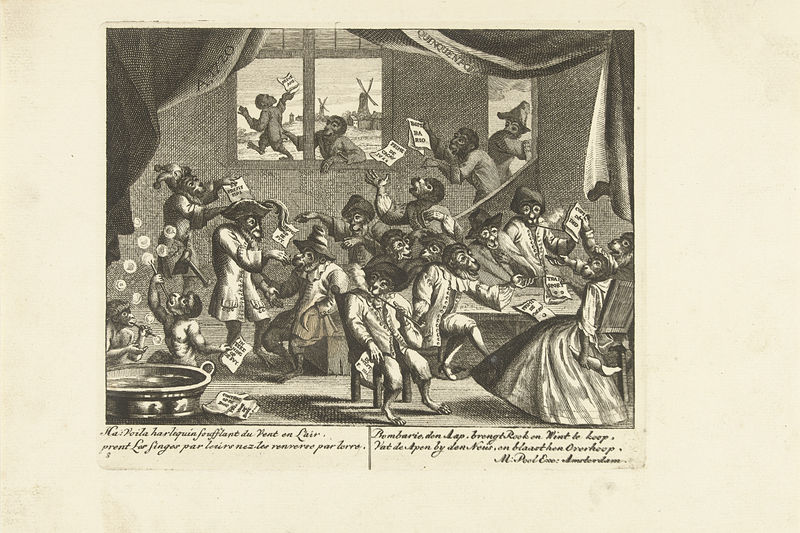
Titel: Apen bezig met de windhandel, ca. 1720
Künstler: Matthijs Pool
Standort: Amsterdam
Institution: Rijksmuseum
Schlagwörter: menschen, fenster, kleid, tisch, gesellschaft, mützen, holland, kinder, windmühlen, schrift, hof, französisch, könig, karikatur, karten, spielen, rauchen, narr, narren, zettel, druck, text, wanne, zigarette, blasen, luftblasen, affen, seifenblasen, amzug, 1720